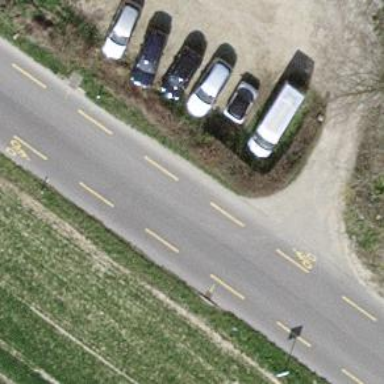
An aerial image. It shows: Tertiary road with designated cycle lane.